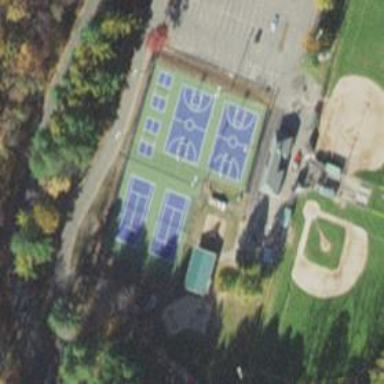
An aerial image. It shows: Basketball court located in leisure land pitch.